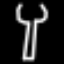
Label: fork